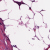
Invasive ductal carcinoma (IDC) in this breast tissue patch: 1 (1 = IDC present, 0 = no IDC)